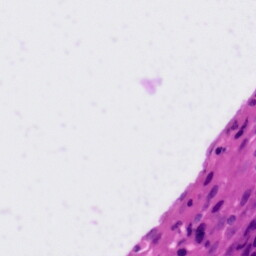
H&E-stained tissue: Tonsil